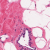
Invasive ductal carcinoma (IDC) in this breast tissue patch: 0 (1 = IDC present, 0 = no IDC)